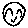
Label: smiley face